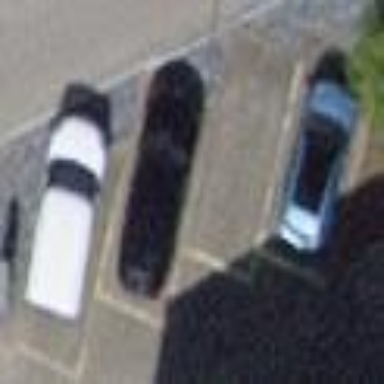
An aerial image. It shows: Parking available on the street side.